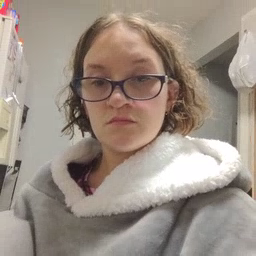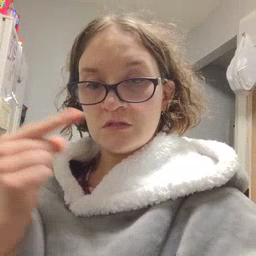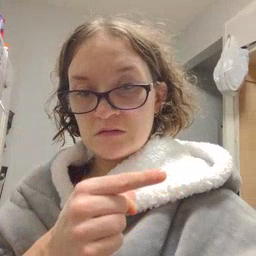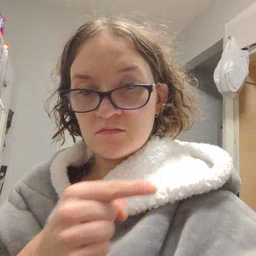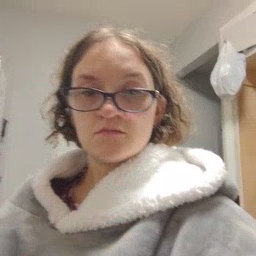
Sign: hesheit